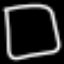
Label: square